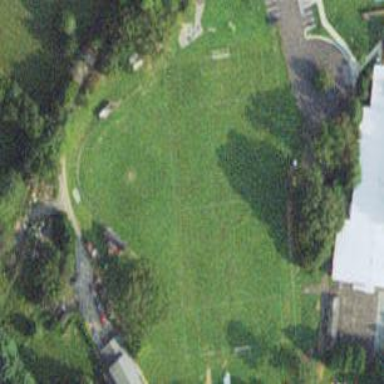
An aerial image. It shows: Recreation ground covered with grass.